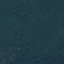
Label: Forest